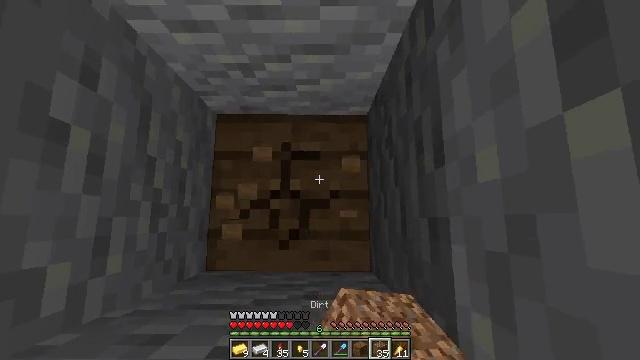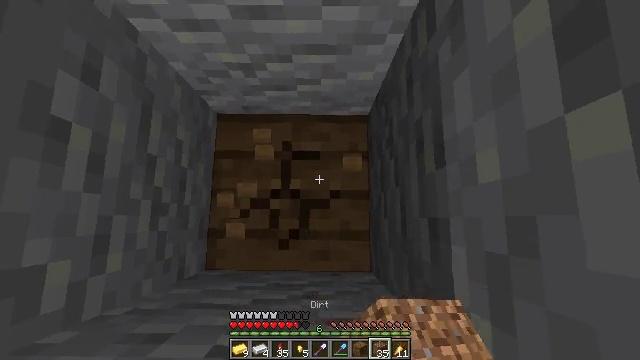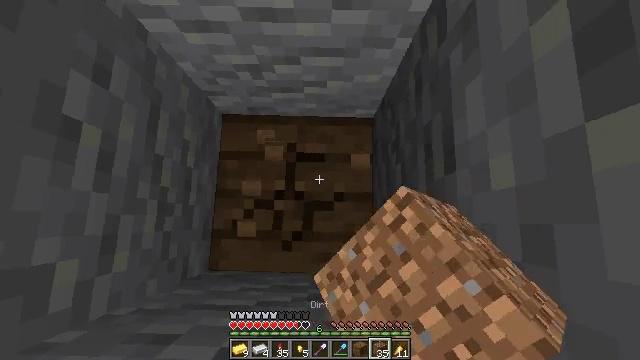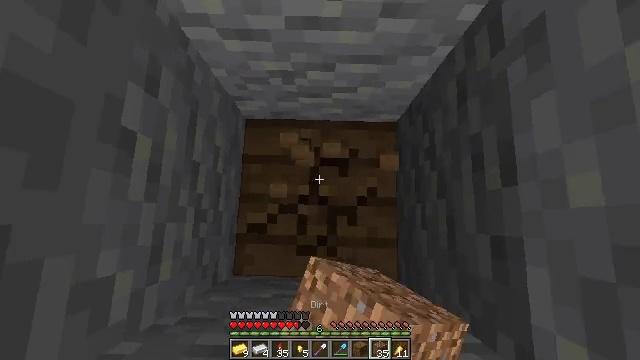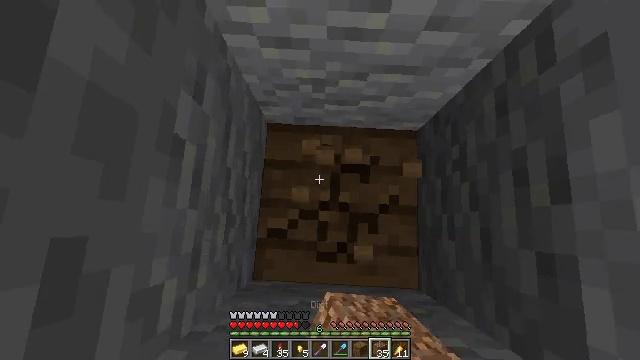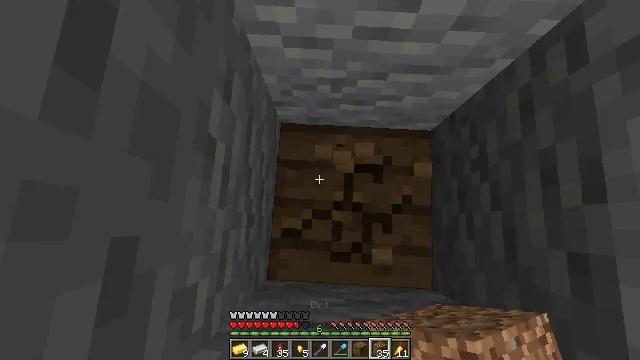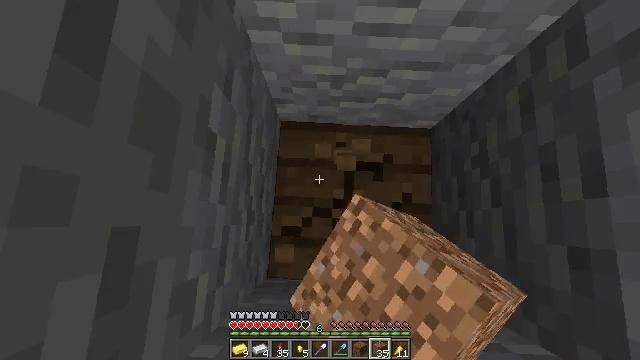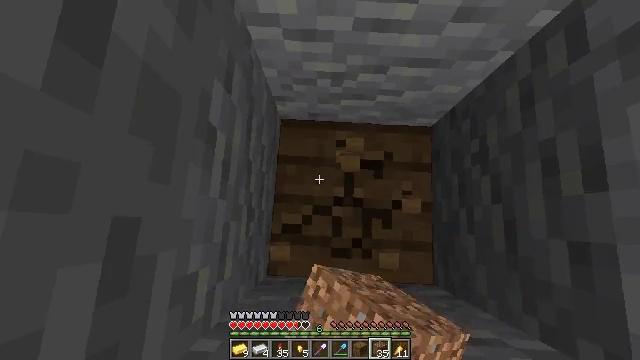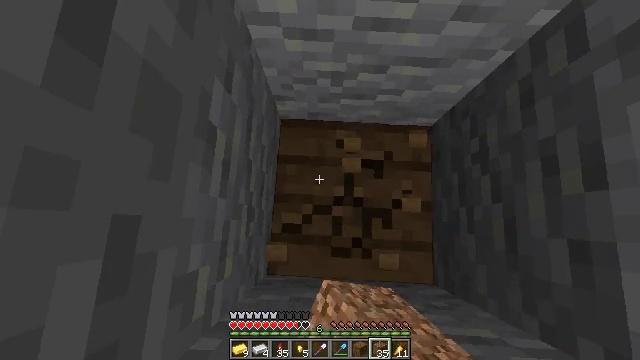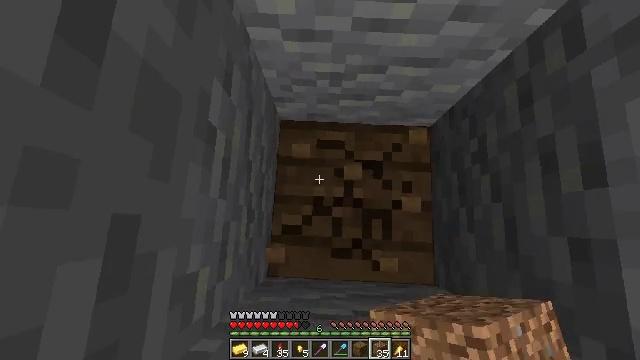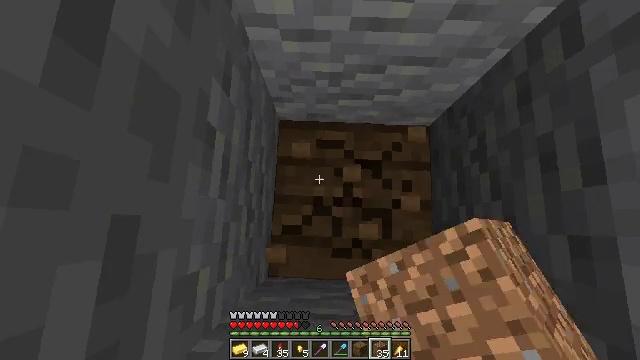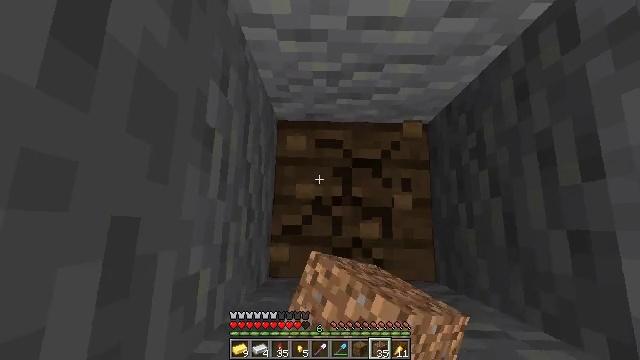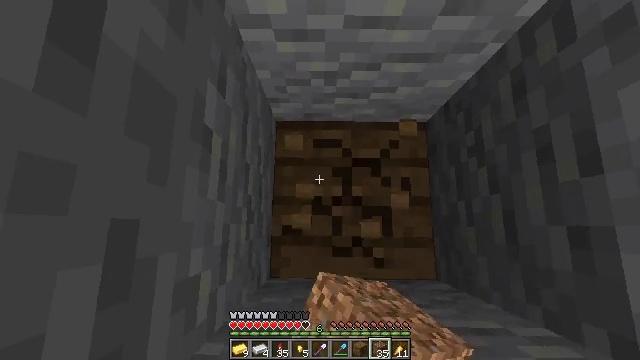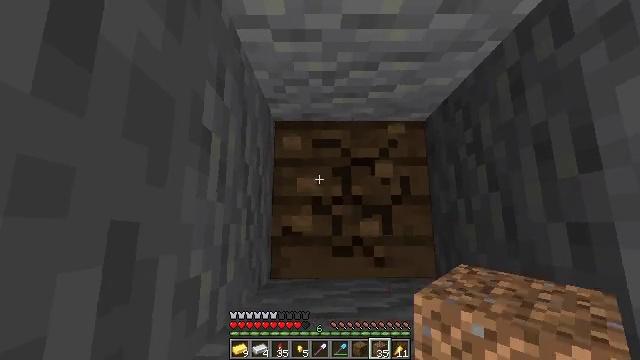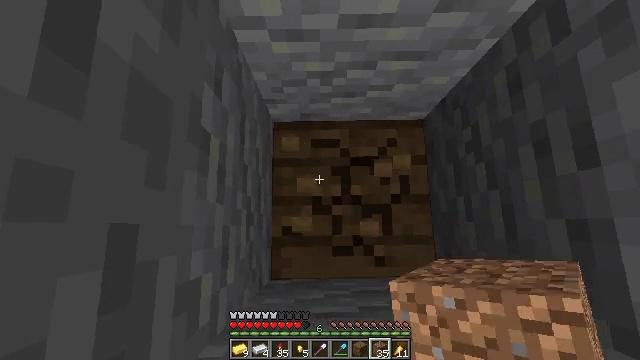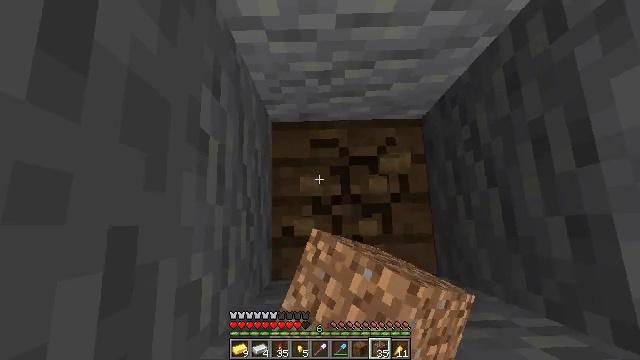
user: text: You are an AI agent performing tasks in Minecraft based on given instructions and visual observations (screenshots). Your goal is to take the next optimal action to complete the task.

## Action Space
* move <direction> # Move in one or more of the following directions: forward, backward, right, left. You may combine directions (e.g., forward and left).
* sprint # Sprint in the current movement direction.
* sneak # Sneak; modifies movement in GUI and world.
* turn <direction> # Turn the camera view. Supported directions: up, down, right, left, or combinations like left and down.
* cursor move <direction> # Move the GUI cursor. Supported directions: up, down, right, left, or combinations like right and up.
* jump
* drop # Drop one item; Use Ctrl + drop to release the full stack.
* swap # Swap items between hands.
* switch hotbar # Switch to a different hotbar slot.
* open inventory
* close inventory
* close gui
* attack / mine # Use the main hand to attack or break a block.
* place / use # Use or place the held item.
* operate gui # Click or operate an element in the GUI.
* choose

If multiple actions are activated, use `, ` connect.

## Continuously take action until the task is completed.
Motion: motion action
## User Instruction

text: Mine spruce planks to gather materials.
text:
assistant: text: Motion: attack / mine
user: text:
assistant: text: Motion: move left, attack / mine
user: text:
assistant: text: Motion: move left, attack / mine
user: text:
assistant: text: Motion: move left, turn left, attack / mine
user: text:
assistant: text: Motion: attack / mine
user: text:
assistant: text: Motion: attack / mine
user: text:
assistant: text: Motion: attack / mine
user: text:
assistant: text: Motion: attack / mine
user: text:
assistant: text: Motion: attack / mine
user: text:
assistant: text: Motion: attack / mine
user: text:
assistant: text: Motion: attack / mine
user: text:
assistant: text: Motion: attack / mine
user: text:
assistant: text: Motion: attack / mine
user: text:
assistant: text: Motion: attack / mine
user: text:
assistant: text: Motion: attack / mine
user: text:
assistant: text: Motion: attack / mine
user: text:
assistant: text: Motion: turn right, attack / mine
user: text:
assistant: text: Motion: attack / mine
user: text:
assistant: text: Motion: attack / mine
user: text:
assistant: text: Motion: attack / mine
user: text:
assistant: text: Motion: attack / mine
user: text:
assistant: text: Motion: attack / mine
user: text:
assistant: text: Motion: attack / mine
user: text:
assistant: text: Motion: attack / mine
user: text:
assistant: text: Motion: attack / mine
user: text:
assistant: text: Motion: attack / mine
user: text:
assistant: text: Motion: attack / mine
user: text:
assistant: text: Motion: attack / mine
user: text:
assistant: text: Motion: move forward, attack / mine
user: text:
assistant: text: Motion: move forward, attack / mine